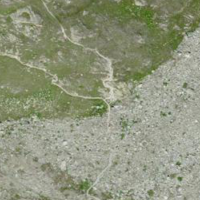
EUNIS habitat code: 26
Species observed at this site:
Adenostyles alliariae